Question: Is it possible the Adjust the line height in inno setup
I have 4 lines of text (see pic) and I want to add more space between line to line, is that possible?

here Is my code:
'''
{CB_txt}
CB_txt := TNewStaticText.Create(SPPage);
CB_txt.Parent := SPPage.Surface;
CB_txt.Left := ScaleX(0);
CB_txt.Top := SP_Title.Top +30;
CB_txt.Width := ScaleX(300);
CB_txt.Height := ScaleY(100);
CB_txt.Color := -<PHONE>;
CB_txt.Font.Color := 536870911;
CB_txt.Font.Name := 'Arial';
CB_txt.Font.size := 9;
CB_txt.Caption := SPCBtext1 + #10 + SPCBtext2 + #10 + SPCBtext3 + #10 + SPCBtext4 ;
CB_txt.TabOrder := 1;
'''
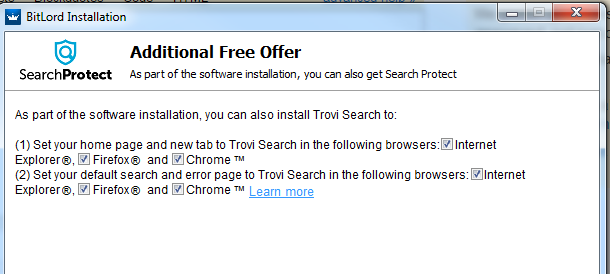
Answer: No, without window proc. interception and owner drawing it is not possible since the <URL> itself has no option to setup line spacing, so the only option would be owner drawing.
I would use one <URL> control per line.